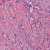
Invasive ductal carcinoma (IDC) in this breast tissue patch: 1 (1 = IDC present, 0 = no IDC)